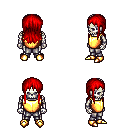
a pixel art fantasy rpg character, male body template, skeleton, gold chest armor, metal pants, red unkempt hairstyle, gold boots, four views (front, back, left, right), 2x2 character sprite sheet, small pixel art, hard edges, no anti-aliasing